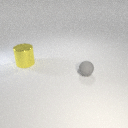
large yellow metal cylinder behind small gray rubber sphere